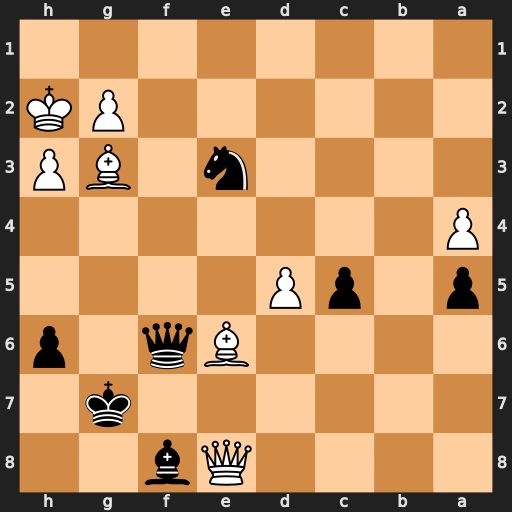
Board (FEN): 4Qb2/6k1/4Bq1p/p1pP4/P7/4n1BP/6PK/8
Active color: b
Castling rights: -
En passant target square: -
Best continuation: Nf1+ Kg1 Nxg3